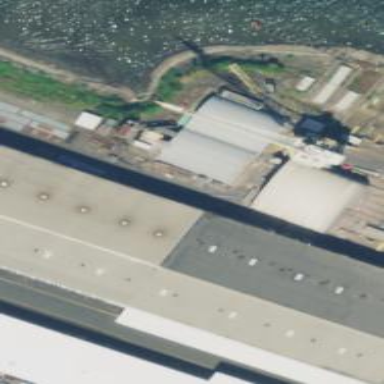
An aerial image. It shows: Railway yard.